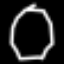
Label: octagon